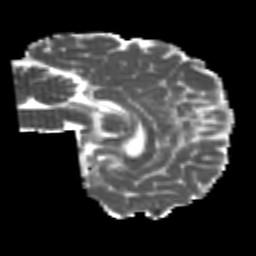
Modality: MD
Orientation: sagittal
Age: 21
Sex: male
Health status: healthy
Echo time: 0.074 s